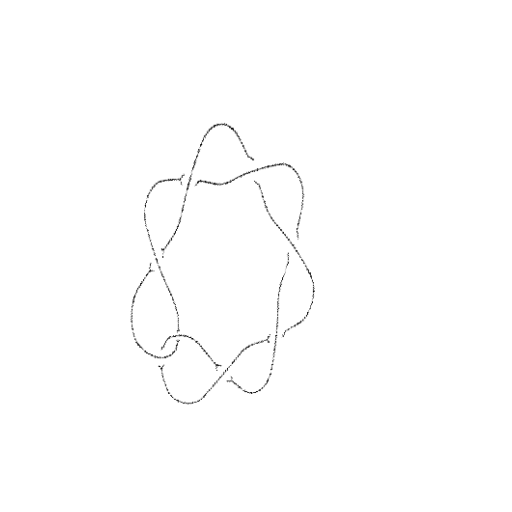
Crossing number: 8